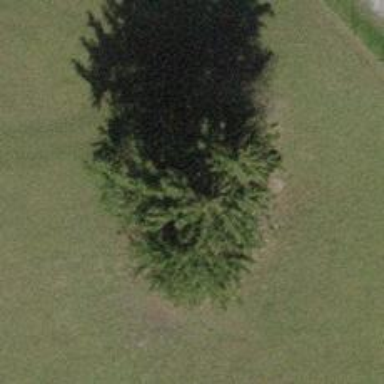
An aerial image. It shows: Evergreen tree with needle-leaved leaves.